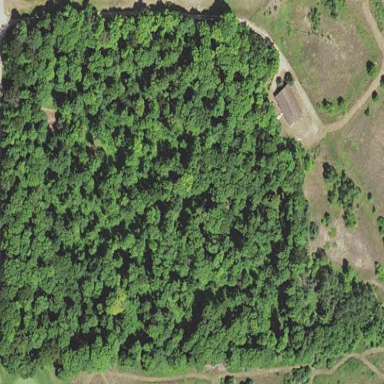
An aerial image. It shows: Mixed woodland with variety of leaf types and cycles.